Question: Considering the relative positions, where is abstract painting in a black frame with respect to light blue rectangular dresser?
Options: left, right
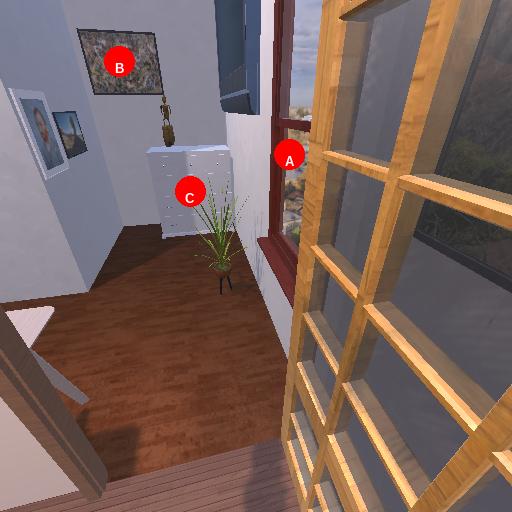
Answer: left